Fundus camera: zeiss
Shooting center: fovea
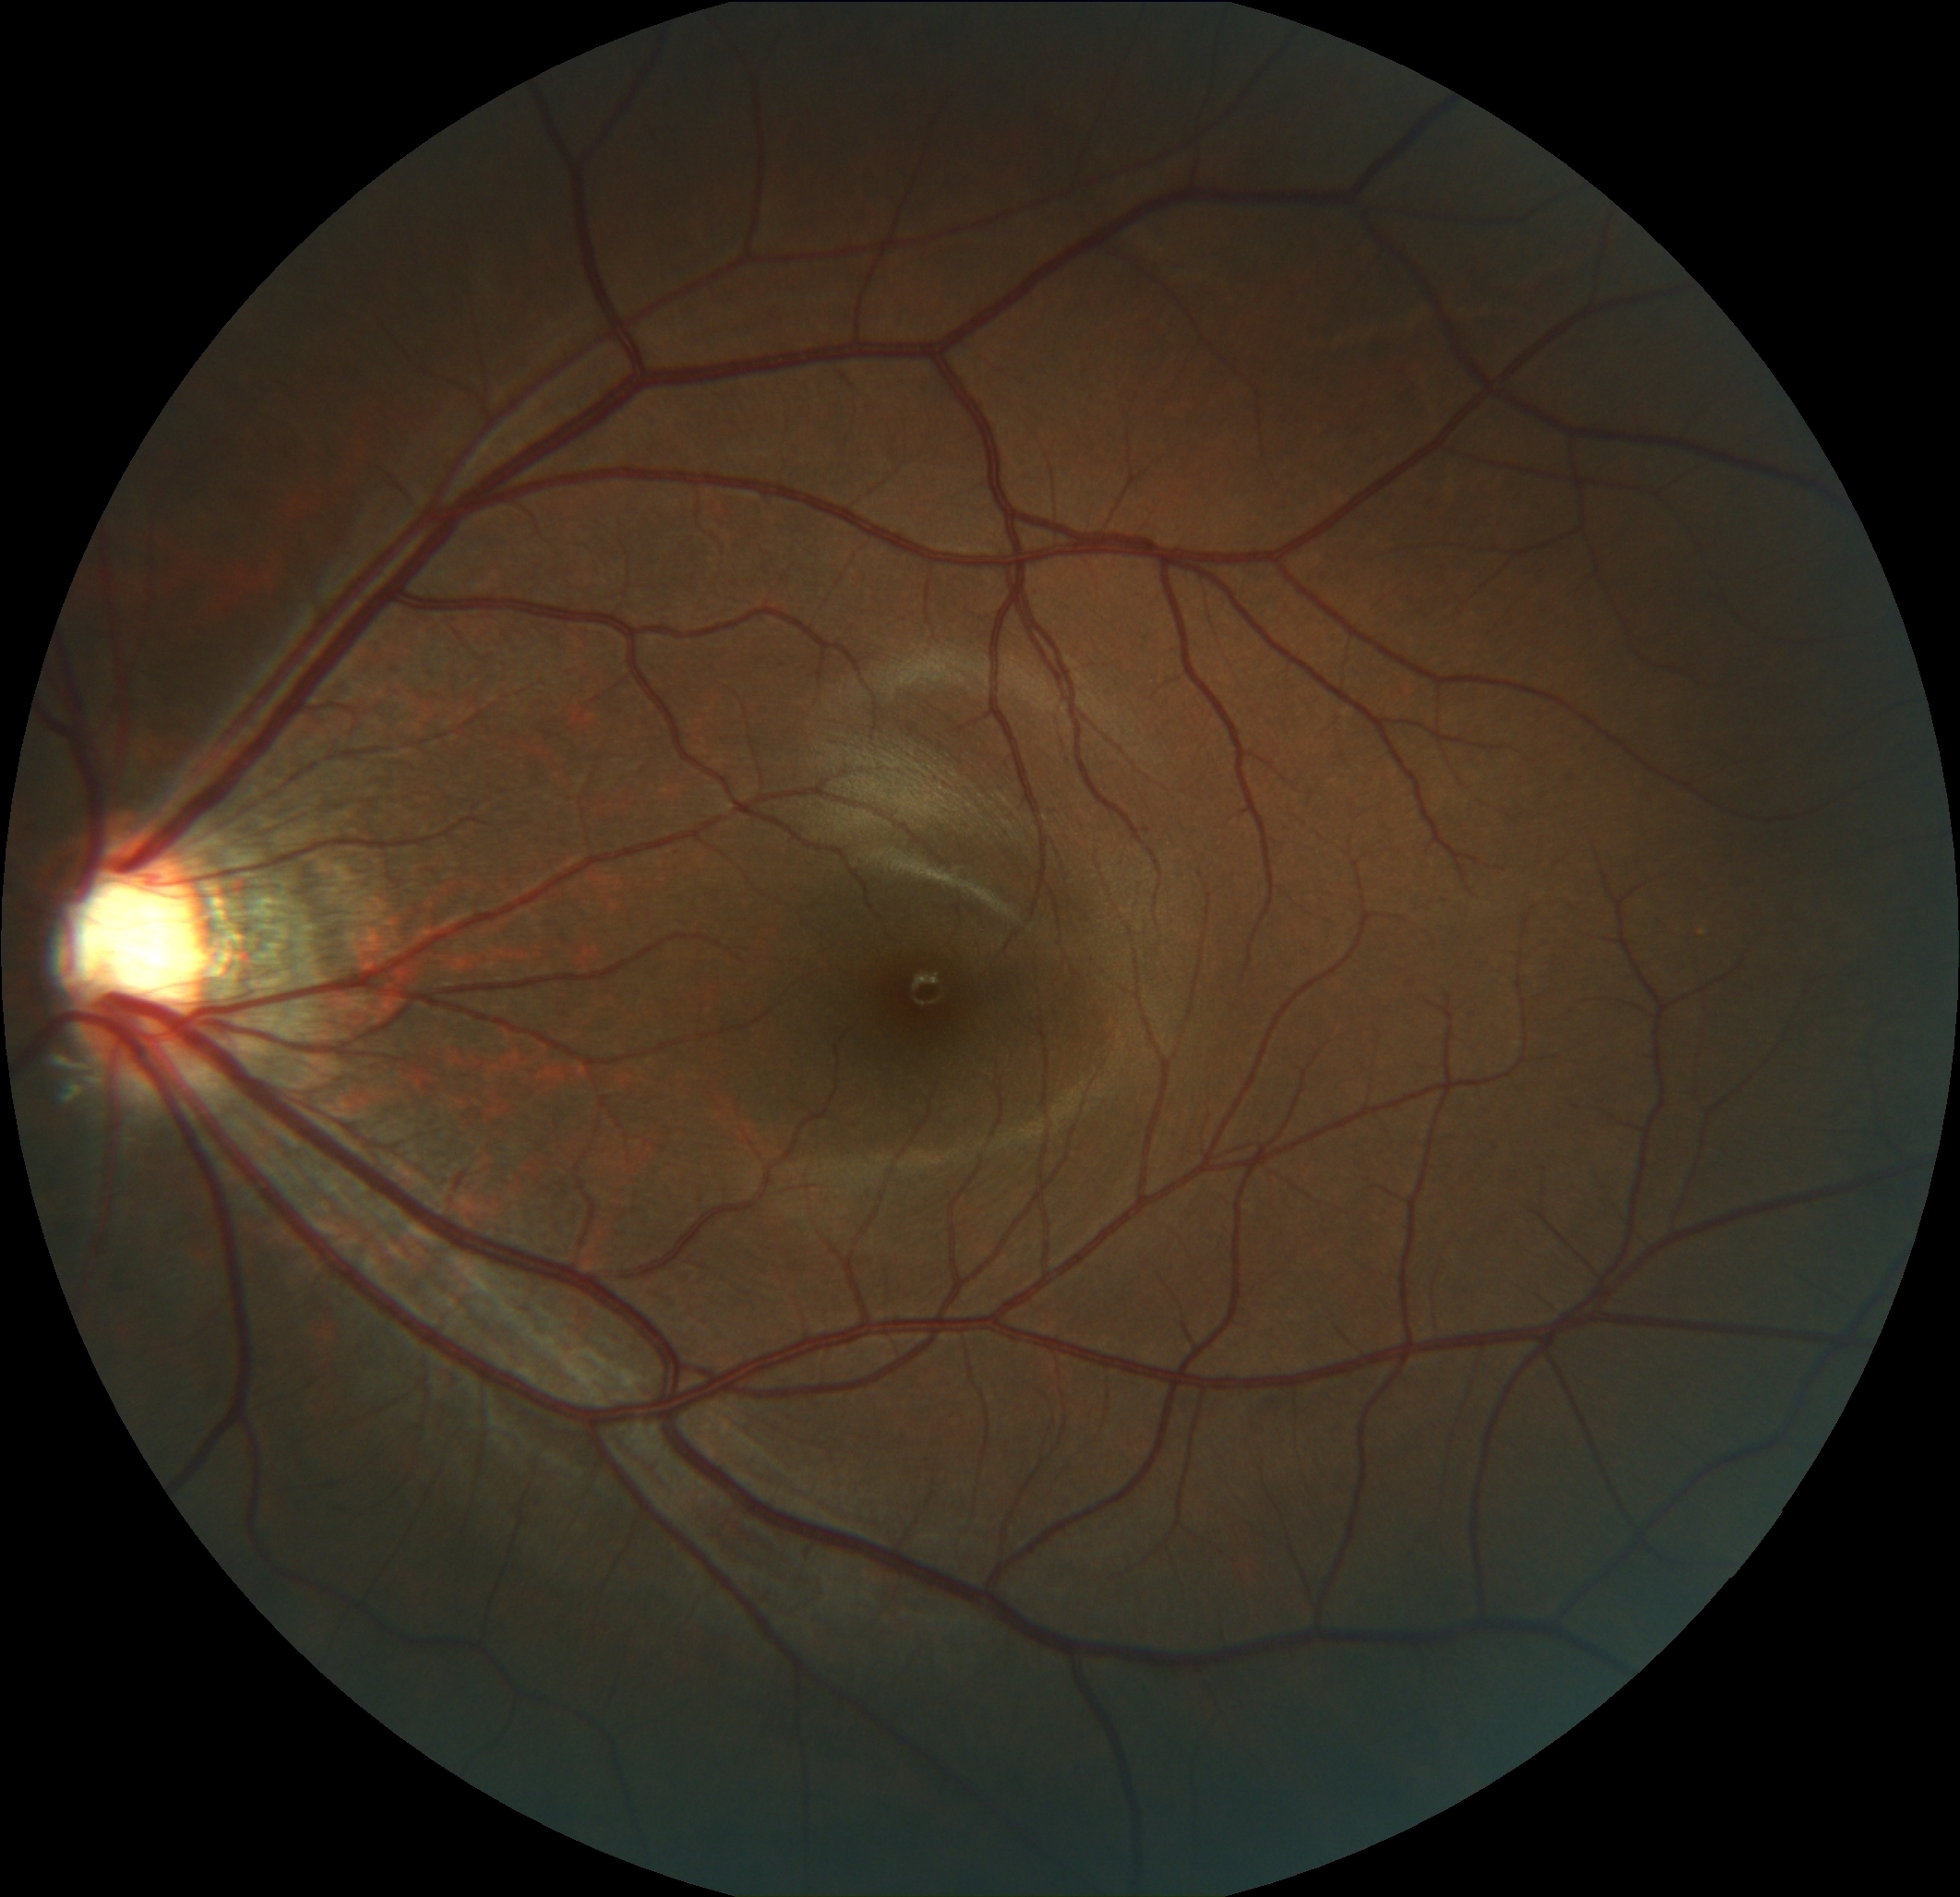
Pathologic myopia: no
Patchy retinal atrophy: present
Retinal detachment: absent